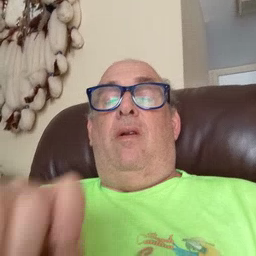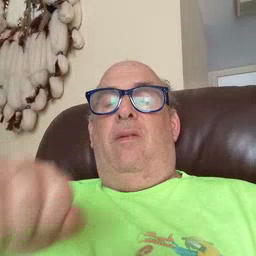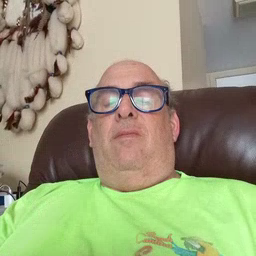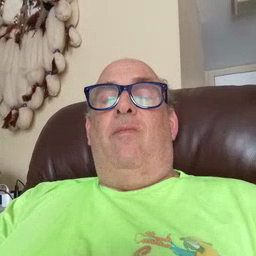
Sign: can